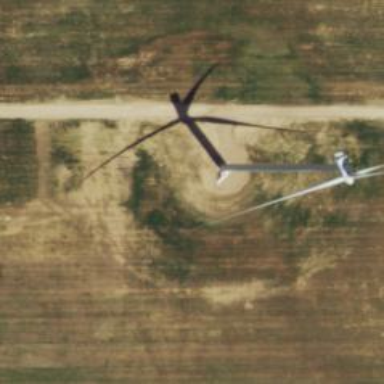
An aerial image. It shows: Wind generator with horizontal axis. The wind turbine is from Vestas.